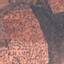
Land use / land cover: PermanentCrop